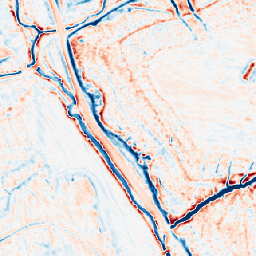
Category: multiscale
Decomposition family: dog_multiscale
Decomposition parameters: sigma_ratio: 1.4
n_scales: 5
base_sigma: 0.5
Upsampling method: area
Upsampling parameters: scale: 4
Upsampling scale: 4